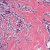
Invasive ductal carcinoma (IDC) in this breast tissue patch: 1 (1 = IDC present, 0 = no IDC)